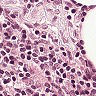
Metastatic tissue present: no